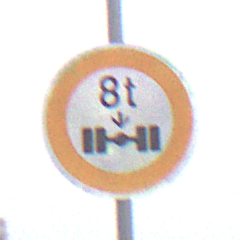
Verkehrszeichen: TatsaechlicheAchslast
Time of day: Midday
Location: Outdoor (Suburban)
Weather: Overcast
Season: NotSpecified
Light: Natural